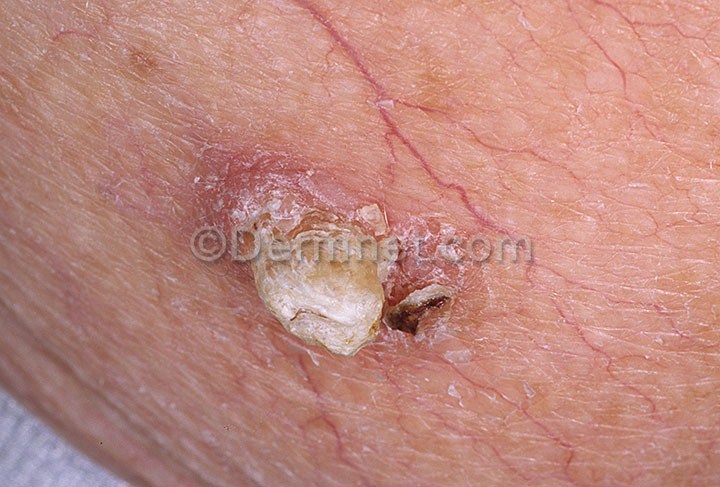
Disease: Actinic Keratosis Basal Cell Carcinoma and other Malignant Lesions